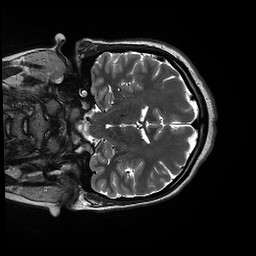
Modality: T2w
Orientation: coronal
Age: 19
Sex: female